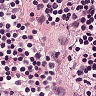
Metastatic tissue present: no